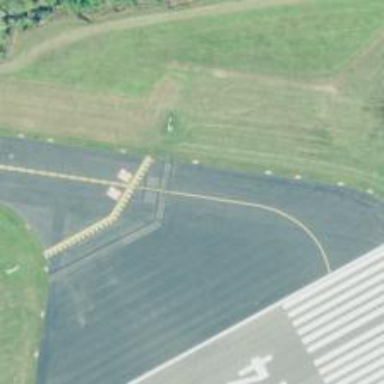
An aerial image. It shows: Image of taxiway at airport.